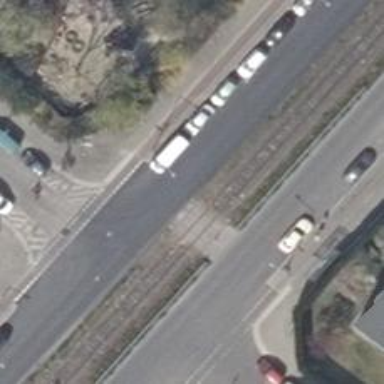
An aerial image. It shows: Unmarked crossing of railway.